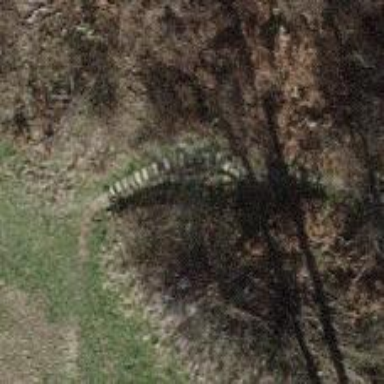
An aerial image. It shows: Road with steps.